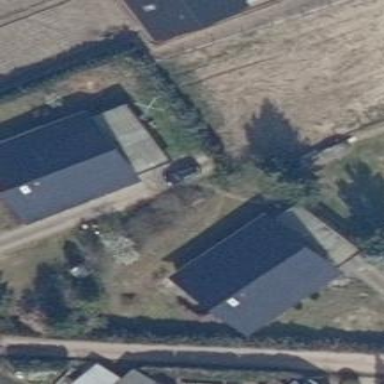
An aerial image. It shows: Detached building.